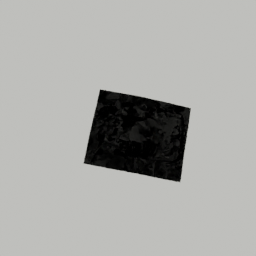
Label: nature